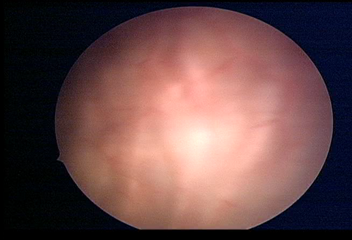
Modality: WLC
Class: Normal mucosa
Bladder cancer association: No